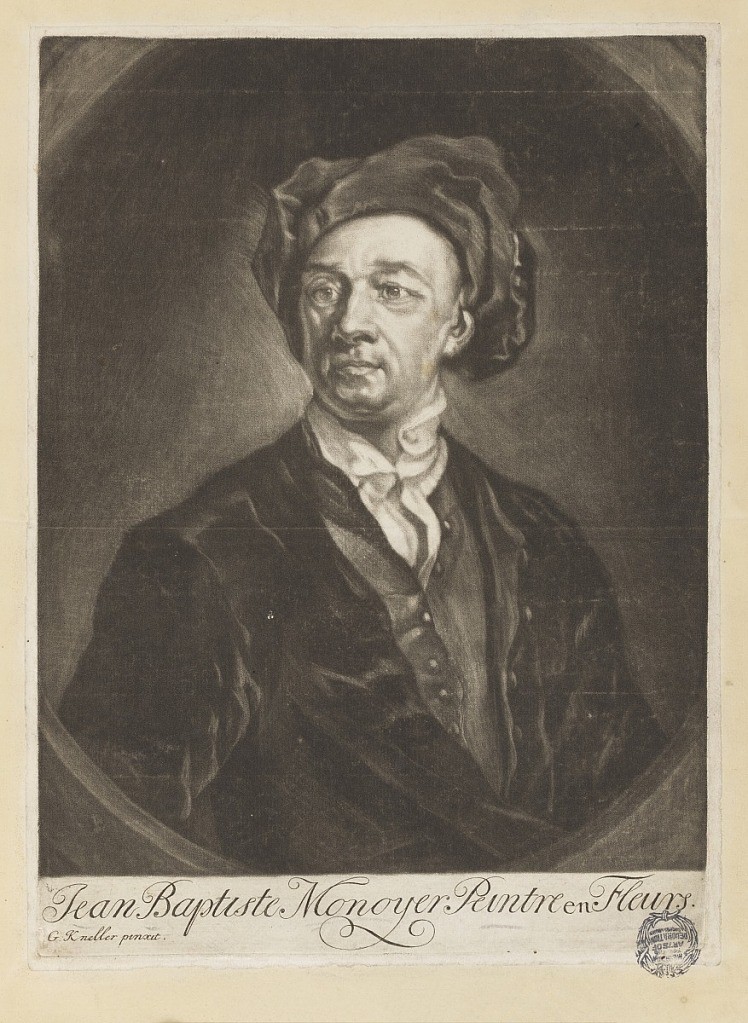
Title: Portrait of Monnoyer from "Le Livre de toutes sortes de fleurs d'après nature"
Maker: Jean-Baptiste Monnoyer, French, 1636–1699
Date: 1670–1680
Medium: Engraving on paper
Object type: Bound print
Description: Portrait of Monnoyer, from "Le Livre de toutes sortes de fleurs d'après nature," book of bound engravings.